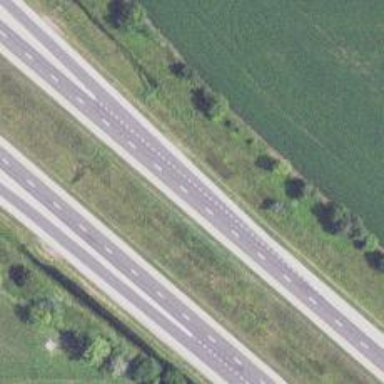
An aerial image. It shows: Motorway junction.